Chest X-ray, PA view. Patient: 40 years old, sex F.
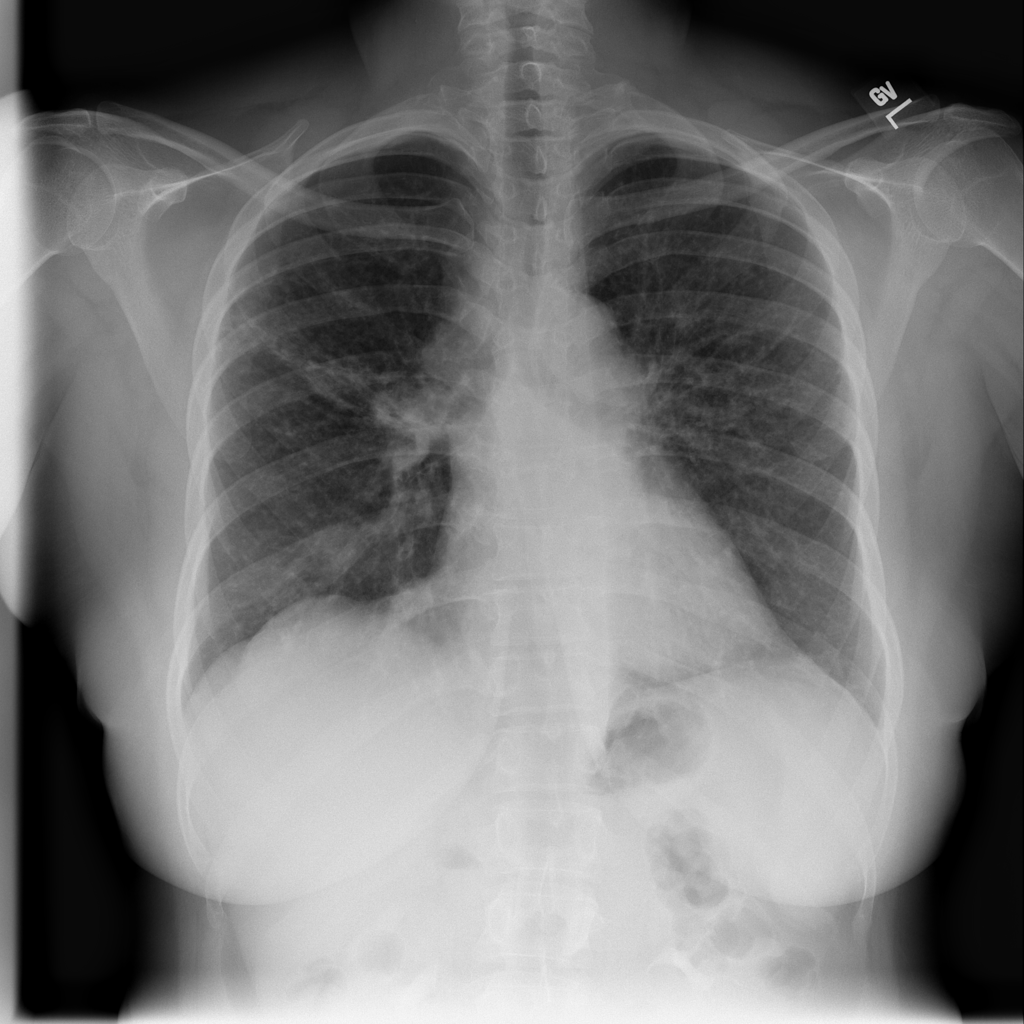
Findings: No Finding